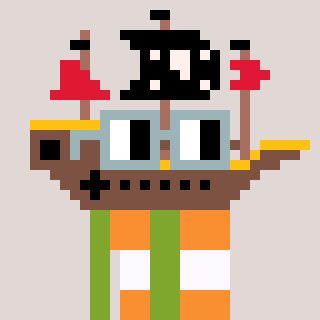
a pixel art character with square dark gray glasses, a pirateship-shaped head and a slimegreen-colored body on a warm background